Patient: sex M, age 48
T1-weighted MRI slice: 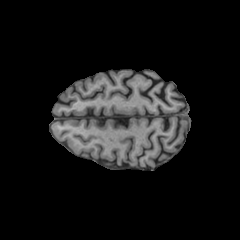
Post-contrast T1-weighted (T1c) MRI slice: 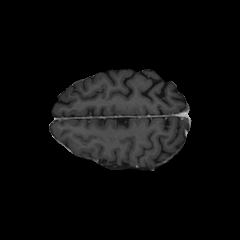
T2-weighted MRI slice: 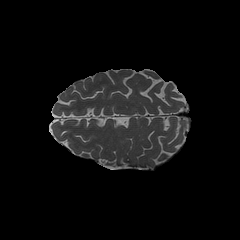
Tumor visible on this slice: no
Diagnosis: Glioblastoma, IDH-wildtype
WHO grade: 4